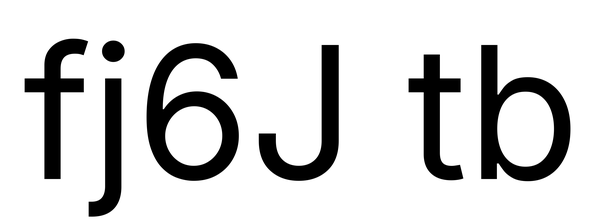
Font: Inter_Regular